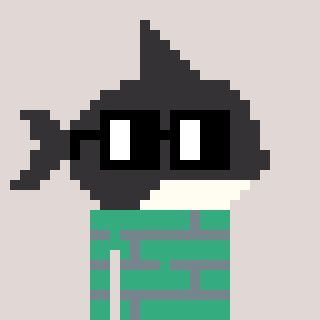
a pixel art character with square black glasses, a orca-shaped head and a teal-colored body on a warm background